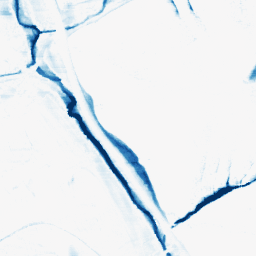
Category: morphological
Decomposition family: morphological_rect
Decomposition parameters: operation: closing
width: 20
height: 5
Upsampling method: quartic
Upsampling parameters: scale: 8
Upsampling scale: 8